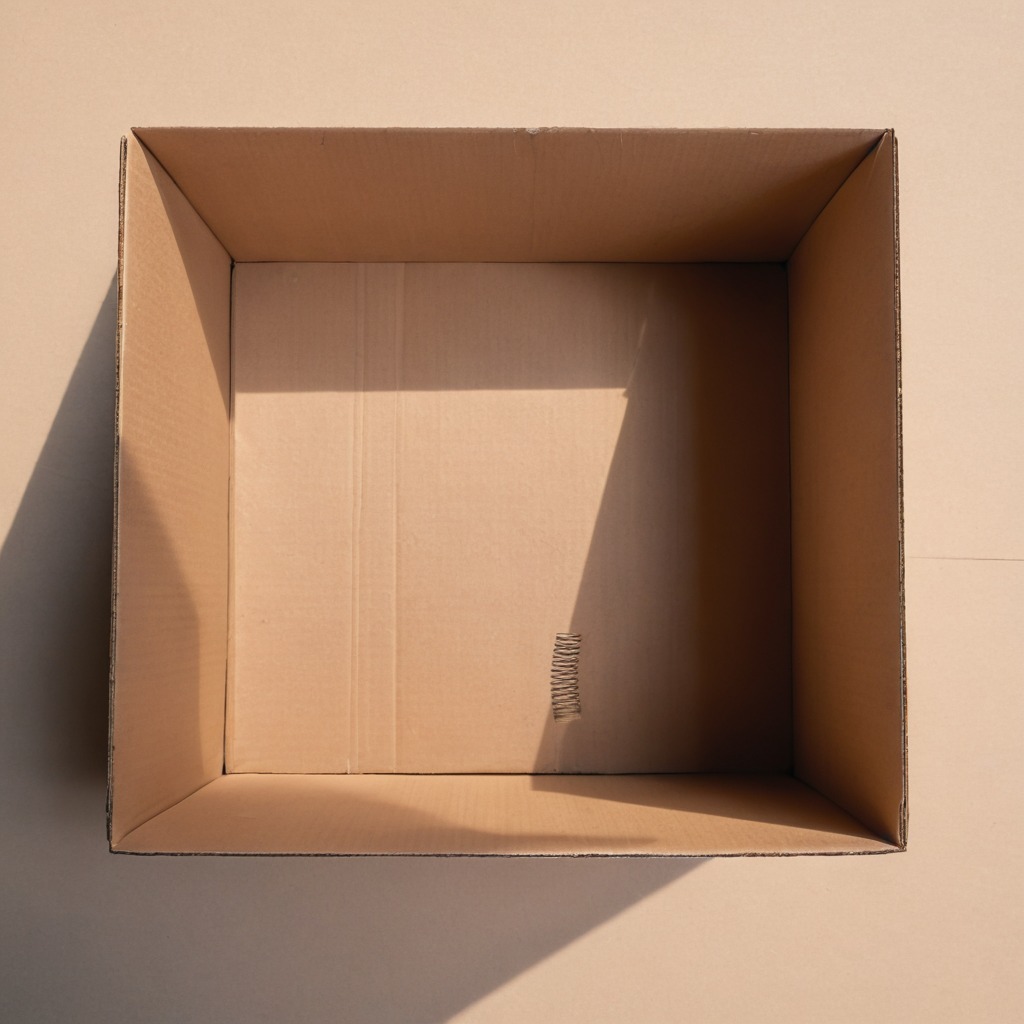
A coiled metal spring lies on a clean dry cardboard box surface in an outdoor workshop during daytime bright natural light soft shadows slightly creased but